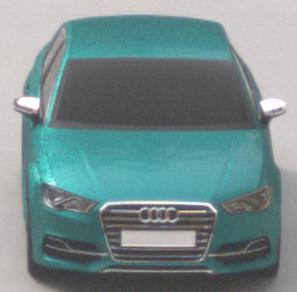
Make: Audi
Model: S3
Detailed model: 8V
Model produced from: 2013
Model produced until: 2020
Doors: 4
Color: blue
Road condition: dry road
Daytime: morning or afternoon
Contrast: low contrast